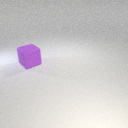
large purple rubber cube